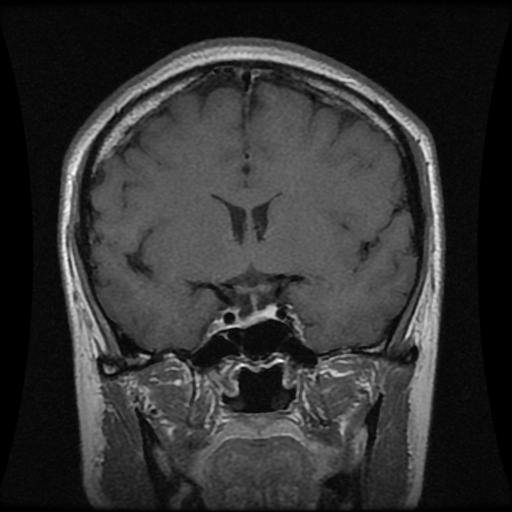
Label: pituitary